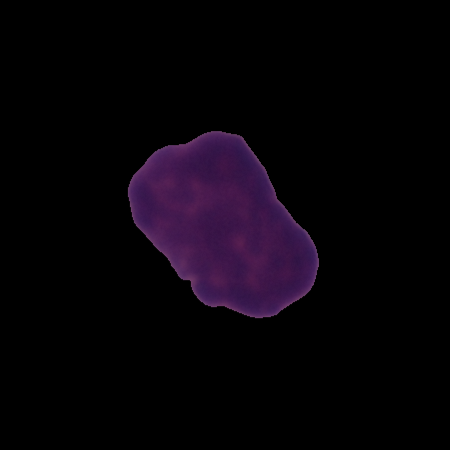
Label: healthy